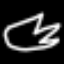
Label: angel